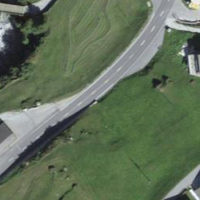
EUNIS habitat code: 26
Species observed at this site:
Rumex alpinus